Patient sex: M
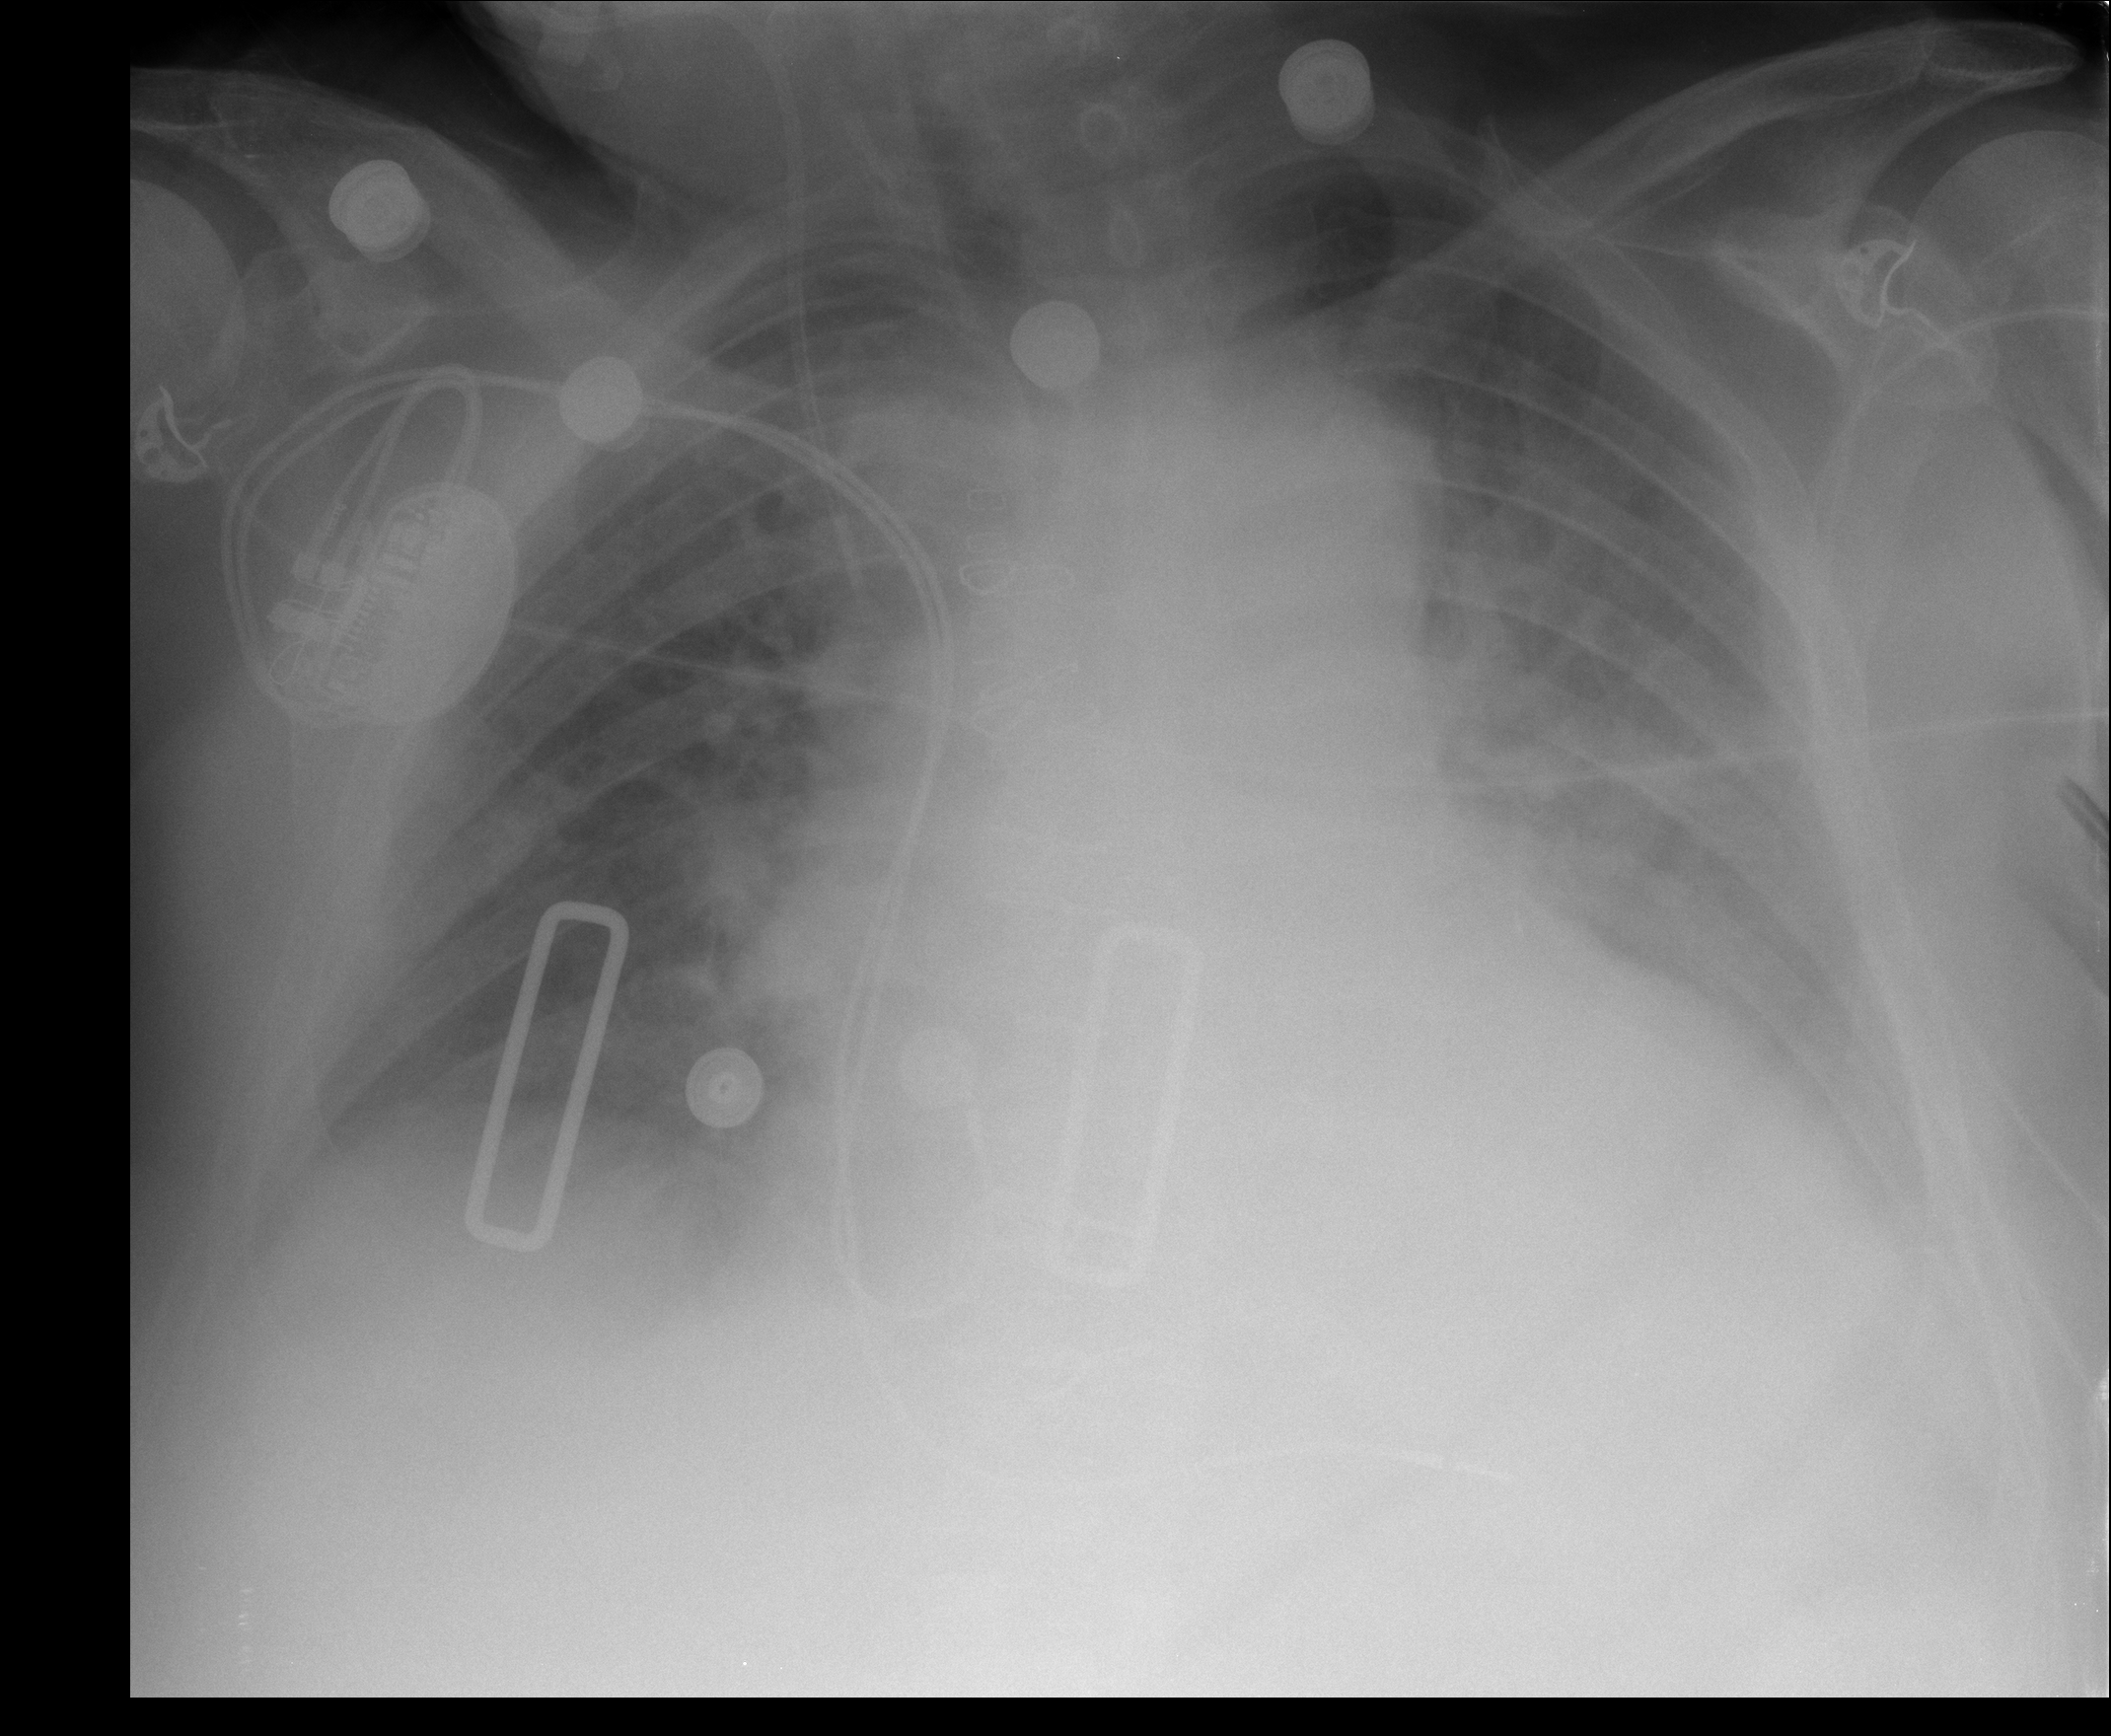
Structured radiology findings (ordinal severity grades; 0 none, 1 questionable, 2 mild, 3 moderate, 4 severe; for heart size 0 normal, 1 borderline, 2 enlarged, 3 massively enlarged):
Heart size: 2
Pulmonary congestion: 3
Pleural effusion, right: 2
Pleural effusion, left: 3
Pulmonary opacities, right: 1
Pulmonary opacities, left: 1
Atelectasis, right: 2
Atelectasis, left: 2